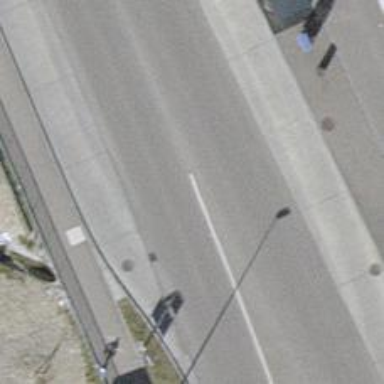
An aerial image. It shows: Bus stop with designated public transport stop position.